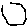
Label: hexagon